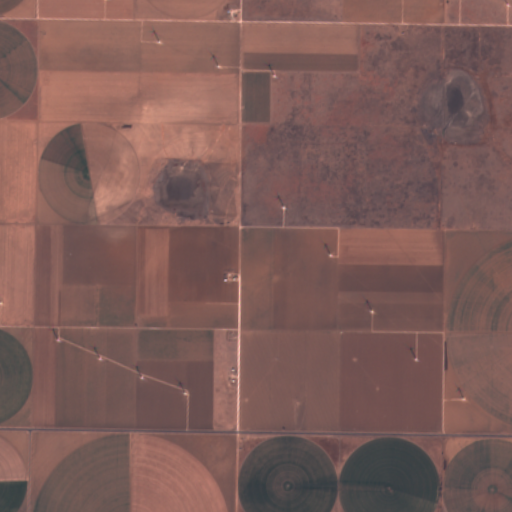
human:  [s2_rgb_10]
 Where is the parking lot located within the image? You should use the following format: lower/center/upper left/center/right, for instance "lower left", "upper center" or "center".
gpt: There is no parking lot in the image.